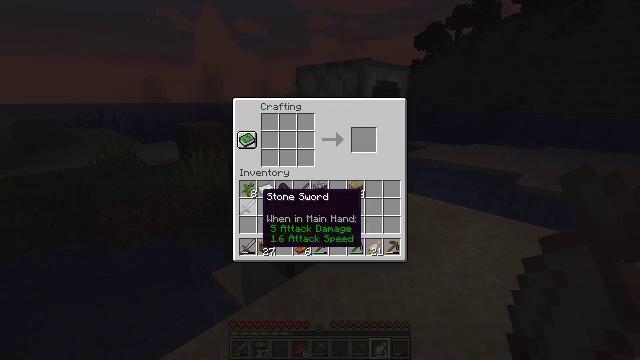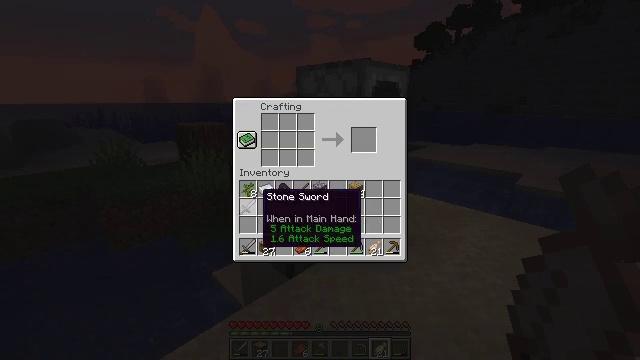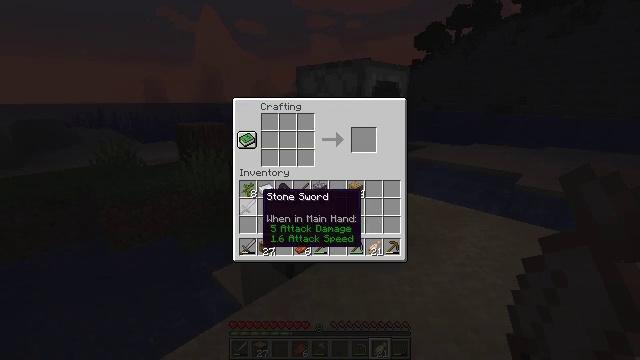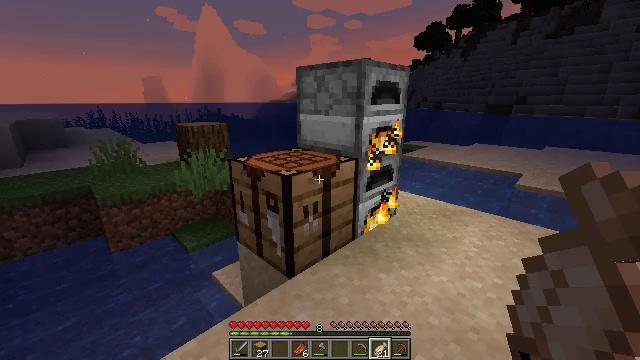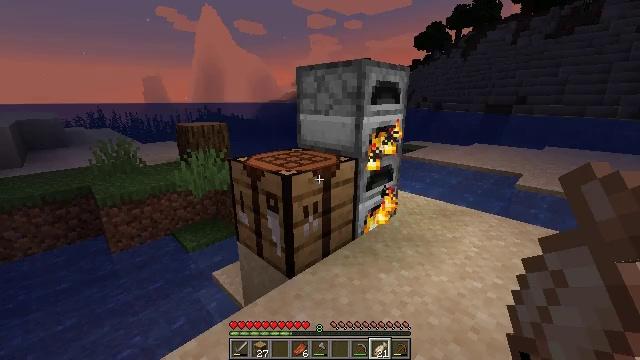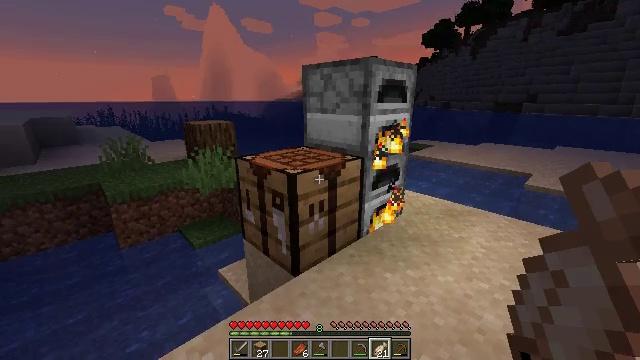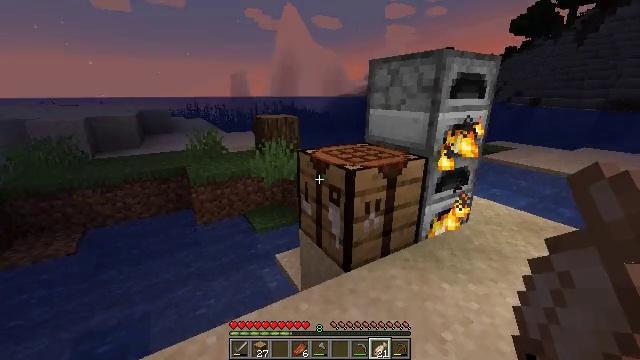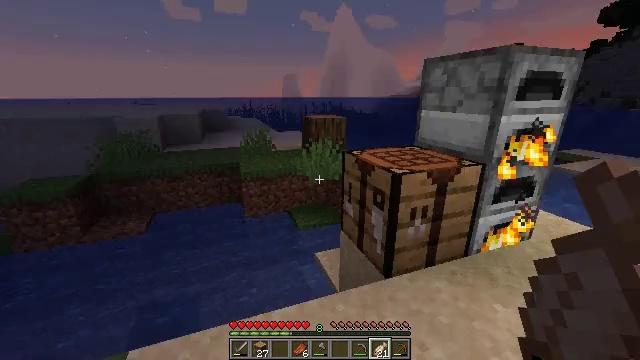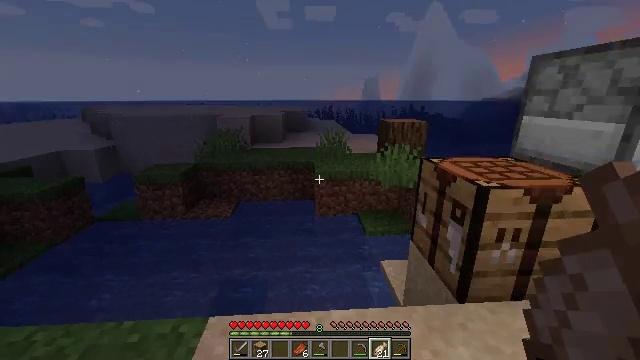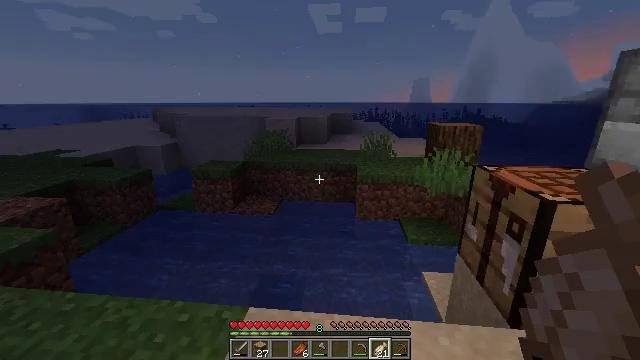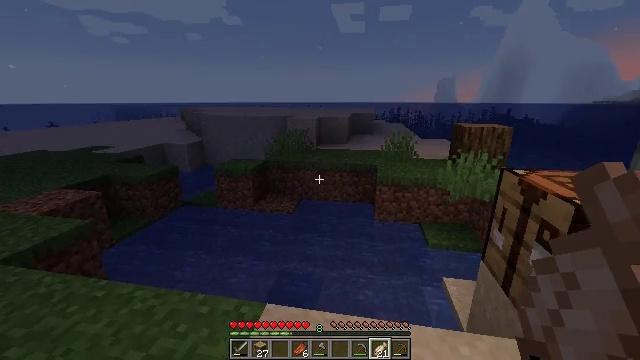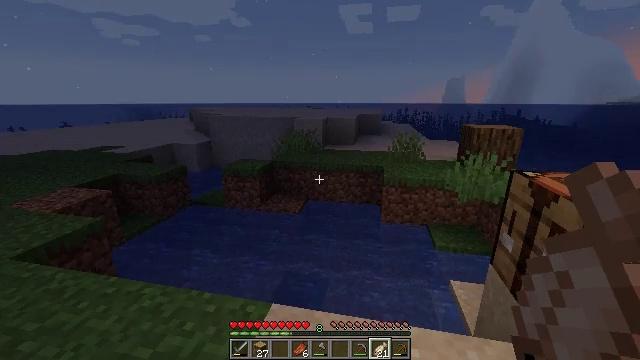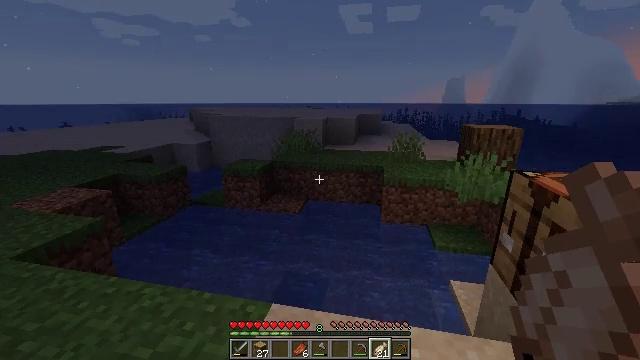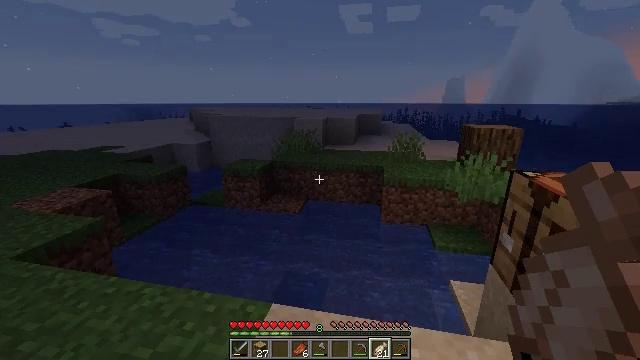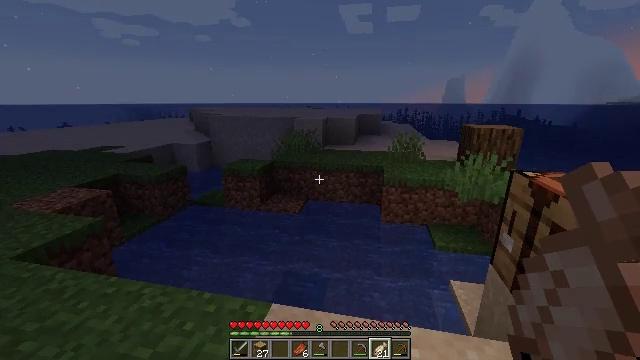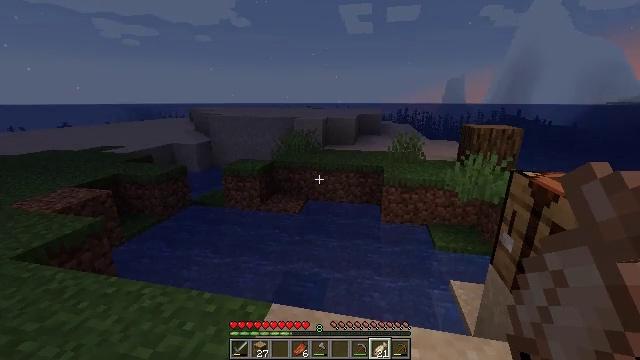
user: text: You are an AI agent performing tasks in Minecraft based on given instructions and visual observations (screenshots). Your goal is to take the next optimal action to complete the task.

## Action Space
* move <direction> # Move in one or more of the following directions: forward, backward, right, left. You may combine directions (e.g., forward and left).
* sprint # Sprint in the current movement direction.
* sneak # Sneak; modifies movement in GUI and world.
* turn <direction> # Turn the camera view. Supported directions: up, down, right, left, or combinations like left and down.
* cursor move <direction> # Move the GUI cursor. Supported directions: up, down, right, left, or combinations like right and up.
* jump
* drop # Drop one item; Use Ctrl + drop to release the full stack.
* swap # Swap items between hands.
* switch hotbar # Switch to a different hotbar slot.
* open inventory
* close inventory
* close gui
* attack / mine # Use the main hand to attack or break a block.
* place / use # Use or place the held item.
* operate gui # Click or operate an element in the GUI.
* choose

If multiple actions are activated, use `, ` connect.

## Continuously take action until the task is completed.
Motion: motion action
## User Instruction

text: Craft a cooked cod in the furnace.
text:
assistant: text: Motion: no_op
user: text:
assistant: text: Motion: no_op
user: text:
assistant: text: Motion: no_op
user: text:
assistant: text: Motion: close gui
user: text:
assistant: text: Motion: turn left, open inventory
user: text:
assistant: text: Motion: turn left, open inventory
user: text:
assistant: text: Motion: turn left
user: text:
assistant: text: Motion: turn left
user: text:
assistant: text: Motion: turn left
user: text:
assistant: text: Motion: turn left
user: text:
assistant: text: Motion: turn left
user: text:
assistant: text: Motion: no_op
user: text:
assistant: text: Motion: no_op
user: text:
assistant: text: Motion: no_op
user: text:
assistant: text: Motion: no_op
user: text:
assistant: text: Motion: no_op
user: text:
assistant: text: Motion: no_op
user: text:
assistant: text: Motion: no_op
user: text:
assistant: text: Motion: no_op
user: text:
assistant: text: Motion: no_op
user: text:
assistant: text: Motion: no_op
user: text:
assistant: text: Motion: no_op
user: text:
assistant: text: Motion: no_op
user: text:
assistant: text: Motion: no_op
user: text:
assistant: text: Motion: no_op
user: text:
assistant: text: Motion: no_op
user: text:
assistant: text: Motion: turn right
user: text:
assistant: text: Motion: turn right
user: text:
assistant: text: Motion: turn right
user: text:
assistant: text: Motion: turn right and down